Interaction volume radius: 10 \u00c5
Interaction volume height: 20 \u00c5
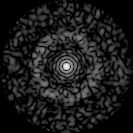
Disorder parameter: 0.8318